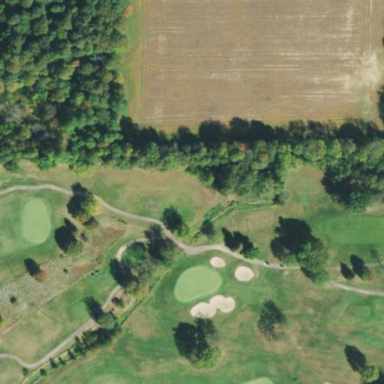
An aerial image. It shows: The area is marked as out of bounds on the golf course.